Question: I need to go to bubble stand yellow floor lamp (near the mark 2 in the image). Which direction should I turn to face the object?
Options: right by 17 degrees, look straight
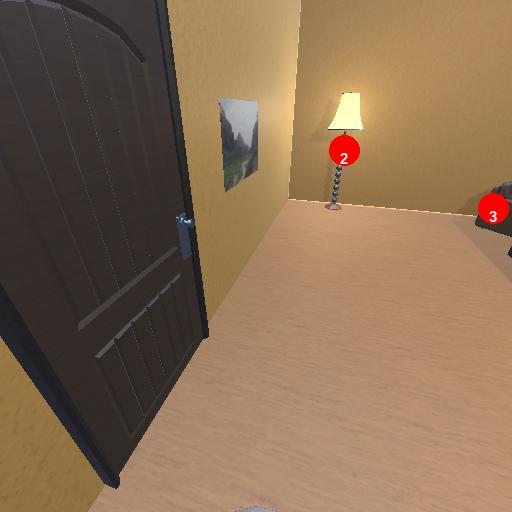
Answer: right by 17 degrees